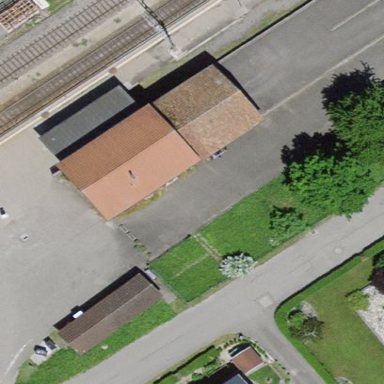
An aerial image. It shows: Train station building.